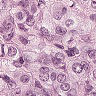
Metastatic tissue present: yes